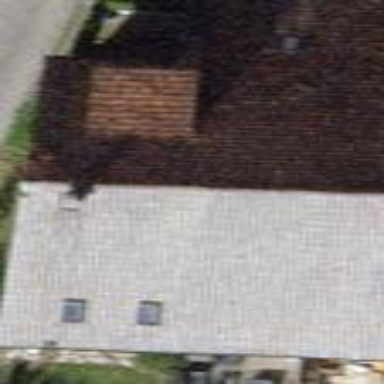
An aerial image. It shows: Gabled house with tiled roof.